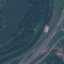
Label: Highway